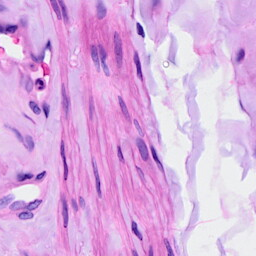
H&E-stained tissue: Ovarian